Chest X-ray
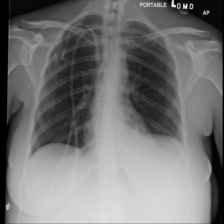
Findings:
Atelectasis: negative
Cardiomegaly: negative
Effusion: negative
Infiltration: negative
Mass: negative
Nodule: negative
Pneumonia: negative
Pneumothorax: negative
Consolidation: negative
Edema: negative
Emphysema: negative
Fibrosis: negative
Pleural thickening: negative
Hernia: negative